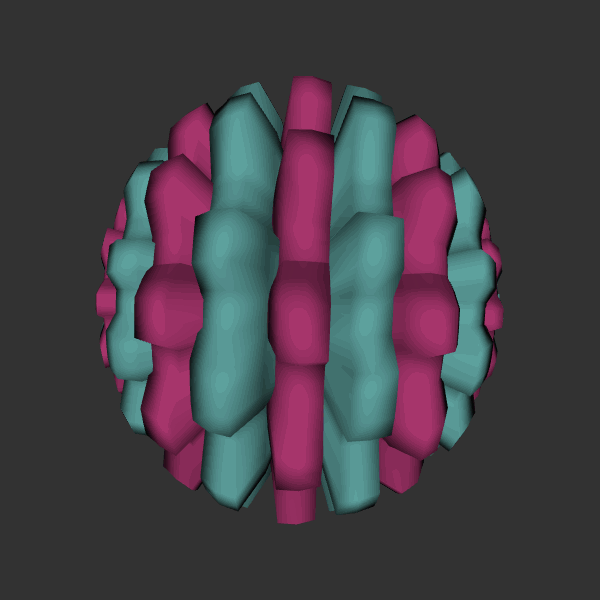
Background: dark